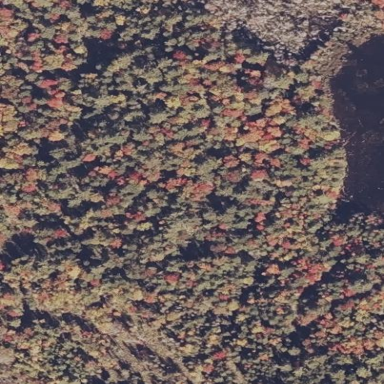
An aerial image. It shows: Forest area with mix of leaf types and cycles.